Question: I am trying to build an interactive chart which is the form of a table that basically tells the user if a service was up or down on a particular day of month of a year. If the user clicks on the field it opens a new url and tells more about that status.
I was thinking of using d3.js charts but did not find any charts ? Is there something that already exist that i can use ? Never was able to find a chart in the form of a table.

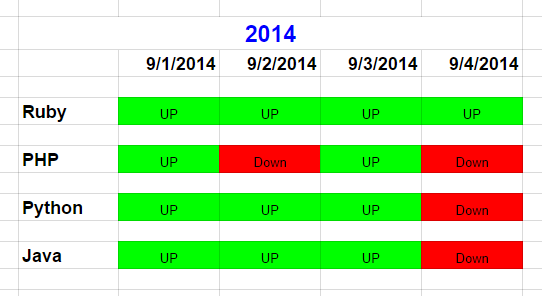
Answer: You might be able to accomplish this with one of the grid widgets out there. If you'd like to use a charting library, here's an example of <URL> in ZingChart.
ZingChart is modular, so you can just <URL> to open a new window.
'''
zingchart.label_click=function(p){
if (p.text=="Adobe Ideas"){
window.open("https://itunes.apple.com/us/app/adobe-ideas/id364617858?mt=8");
}
if (p.text=="Notability"){
window.open("http://www.gingerlabs.com/");
}
};
'''
Make sure that the "flat" attribute is set to 0 when styling the cells.
I'm part of the ZingChart team, so if you have any questions, feel free to reach out!